Question: Ok, so I have a page that users upload docs from. I put them in a folder and then update a table to show where these docs live. Now, when I go to an edit page I query that database using PHP and echo the location of those files. I'm trying to figure out a way to delete files. I know I need to unlink, but the problem I'm having is I can't seem to figure out how to get the location of each individual file. Here is the code I'm using to get the file locations.
'''
<?php
$sql = 'select trnum, trseq, trfnam, trfloc, podnum
from bd.bdvdocs
where trnum = ' . $_GET['trnum'];
$result = db2_exec($conn, $sql);
if ($result) {
while ($row = db2_fetch_array($result)) {
echo"<tr>";
echo "<td><a href='" . $row[3] . $row[0] . '/' . $row[2] . "'>$row[2]</a> </td>";
echo"</tr>";
}
}
?>
'''

If I add a button to the right of each link and use jquery to get var, it only comes back with the value of the first link. If I click on the second button the page bombs out.
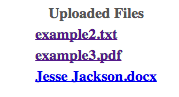
Answer: Give the '<td>' a class ( 'echo "<td class = "whatever">'... ), create a named table with tbody and stuff and by using jQuerys closest() function you should then be able to find the values:
'''
$('#name_of_table tbody').on( 'click', 'tr', function () {
alert($(this).closest('tr').find('.whatever').html());
});
'''
Create table like:
'''
<table id="name_of_table"><tbody>
'''
'<?php'
'''
while ($row = db2_fetch_array($result)) {
echo"<tr>";
echo "<td class="whatever"><a href='" . $row[3] . $row[0] . '/' . $row[2] . "'>$row[2]</a> </td>";
echo"</tr>";
} ?> </tbody></table>
'''